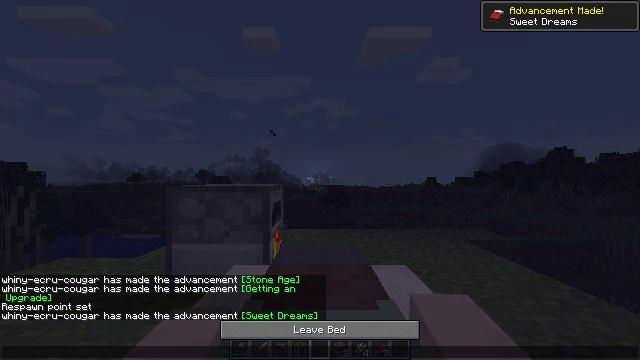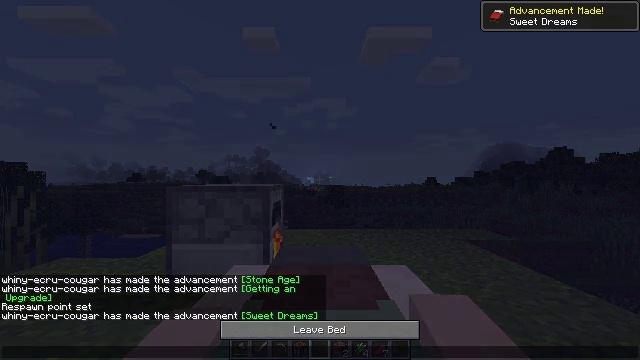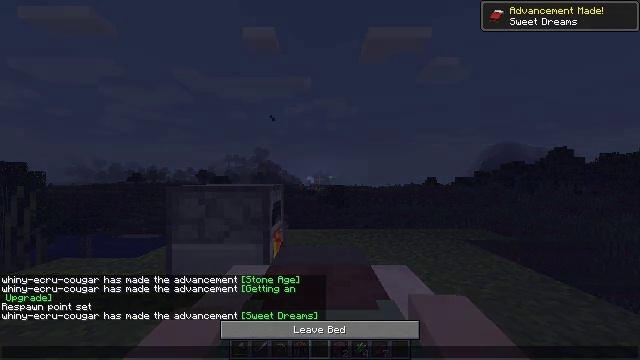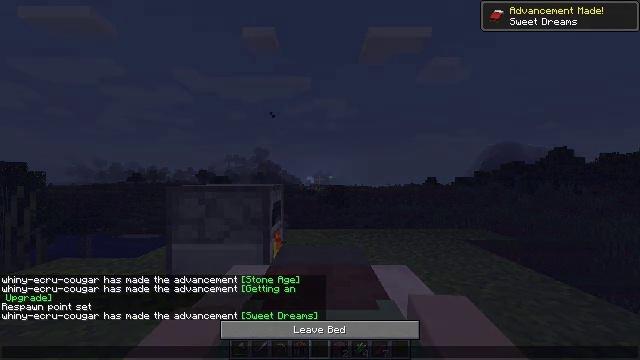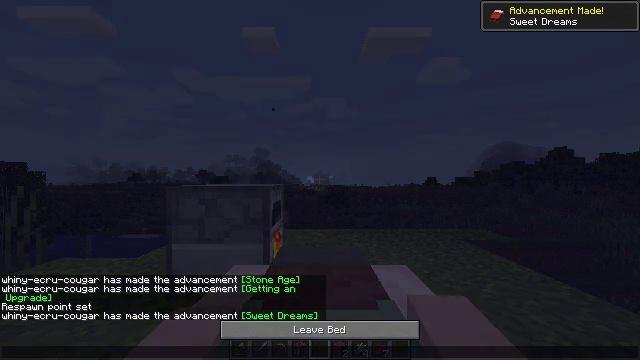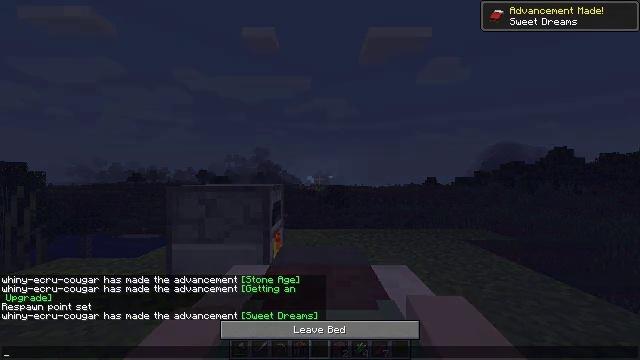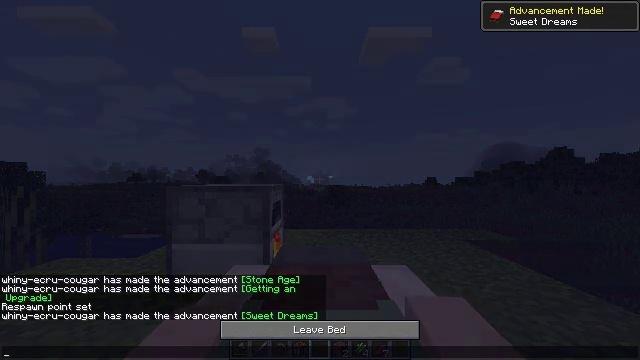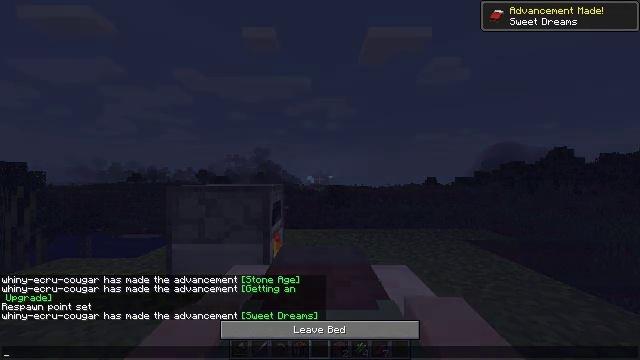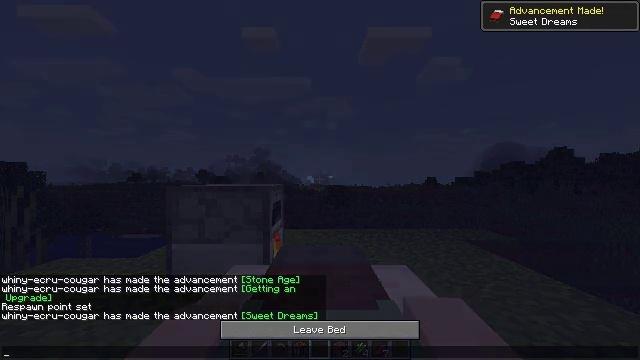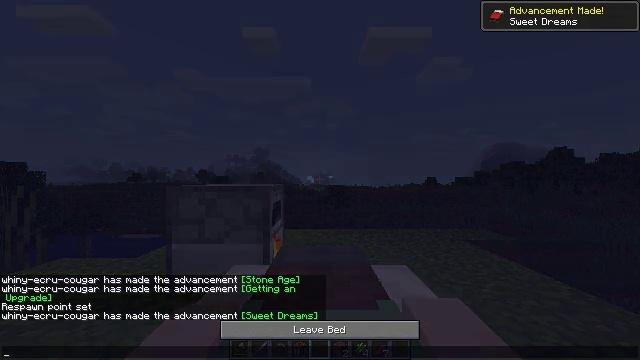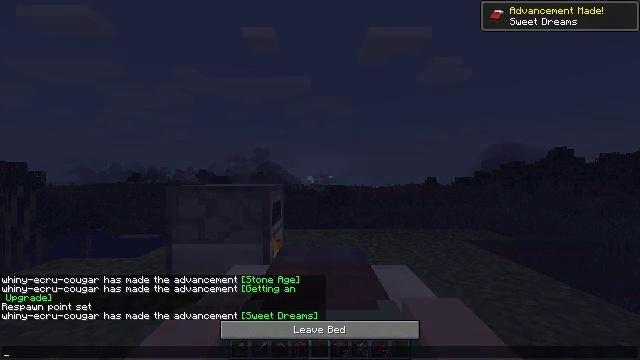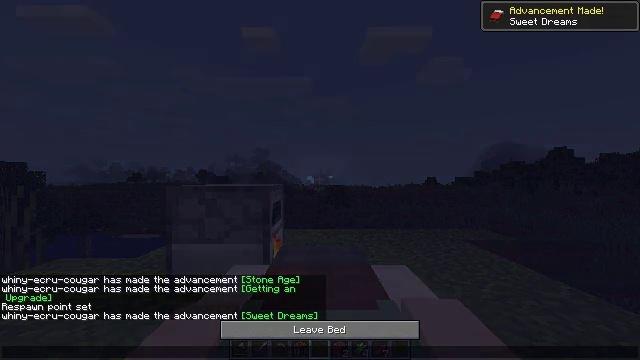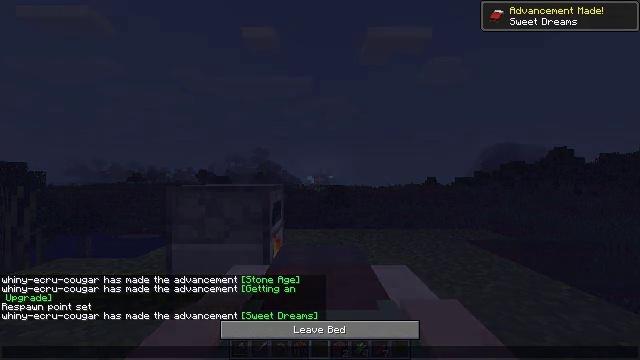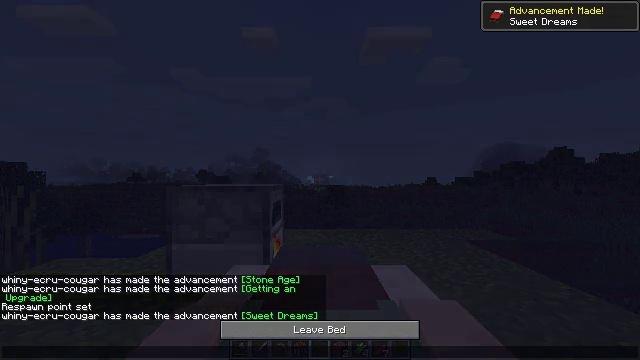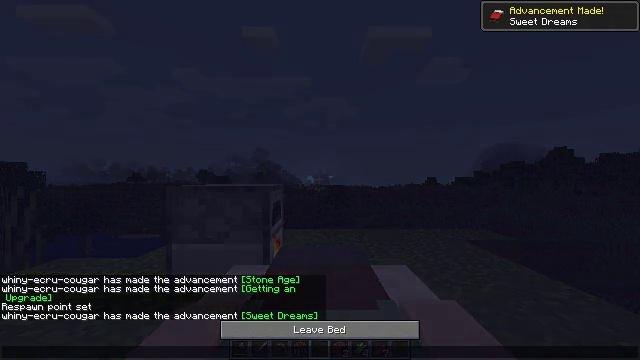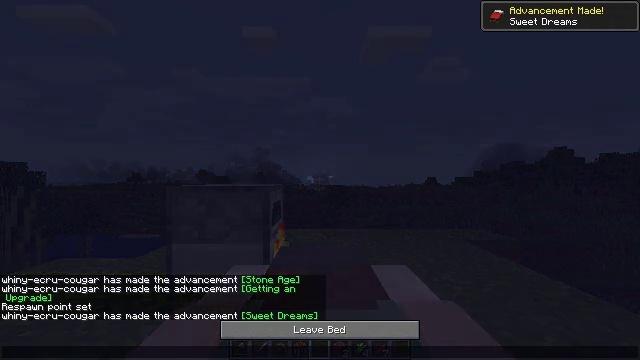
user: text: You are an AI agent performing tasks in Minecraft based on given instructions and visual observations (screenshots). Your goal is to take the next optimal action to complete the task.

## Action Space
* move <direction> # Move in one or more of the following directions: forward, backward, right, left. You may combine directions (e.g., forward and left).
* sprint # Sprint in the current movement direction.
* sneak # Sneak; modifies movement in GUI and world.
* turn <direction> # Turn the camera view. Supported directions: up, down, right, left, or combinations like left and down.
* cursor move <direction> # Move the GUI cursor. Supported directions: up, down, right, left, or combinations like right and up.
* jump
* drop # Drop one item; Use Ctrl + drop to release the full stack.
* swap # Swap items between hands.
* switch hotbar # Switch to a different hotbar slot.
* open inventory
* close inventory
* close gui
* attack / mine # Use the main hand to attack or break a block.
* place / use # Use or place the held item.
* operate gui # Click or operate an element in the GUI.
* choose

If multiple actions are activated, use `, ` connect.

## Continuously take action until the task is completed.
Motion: motion action
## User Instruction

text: Smelt a cooked chicken.
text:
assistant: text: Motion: no_op
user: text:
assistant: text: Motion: no_op
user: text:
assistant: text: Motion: no_op
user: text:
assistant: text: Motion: no_op
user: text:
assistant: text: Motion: no_op
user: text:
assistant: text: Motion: no_op
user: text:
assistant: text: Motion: no_op
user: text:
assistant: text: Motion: no_op
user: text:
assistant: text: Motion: no_op
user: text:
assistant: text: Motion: no_op
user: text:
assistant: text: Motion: no_op
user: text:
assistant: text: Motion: no_op
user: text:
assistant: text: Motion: no_op
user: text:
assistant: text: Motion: no_op
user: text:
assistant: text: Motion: no_op
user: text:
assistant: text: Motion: no_op
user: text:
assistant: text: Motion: no_op
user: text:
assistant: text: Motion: no_op
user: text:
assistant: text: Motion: no_op
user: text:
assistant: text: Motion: no_op
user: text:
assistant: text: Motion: no_op
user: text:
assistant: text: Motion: no_op
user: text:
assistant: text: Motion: close gui
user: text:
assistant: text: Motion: no_op
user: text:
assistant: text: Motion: no_op
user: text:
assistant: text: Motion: no_op
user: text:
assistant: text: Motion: no_op
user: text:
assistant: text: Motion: no_op
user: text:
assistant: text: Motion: no_op
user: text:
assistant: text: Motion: no_op